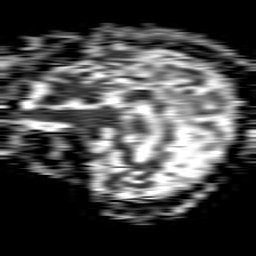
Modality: ADC
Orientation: sagittal
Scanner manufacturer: philips
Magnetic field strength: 1.5 T
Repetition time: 4.6 s
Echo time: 0.08631 s